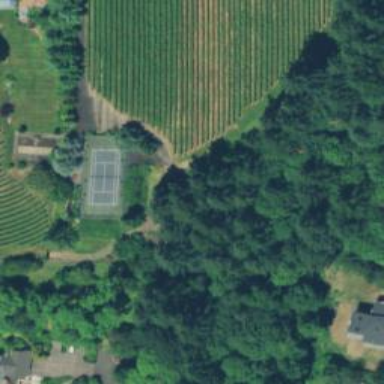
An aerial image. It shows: Vineyard where grapes are grown.